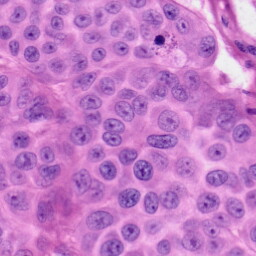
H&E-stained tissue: Skin